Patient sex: F
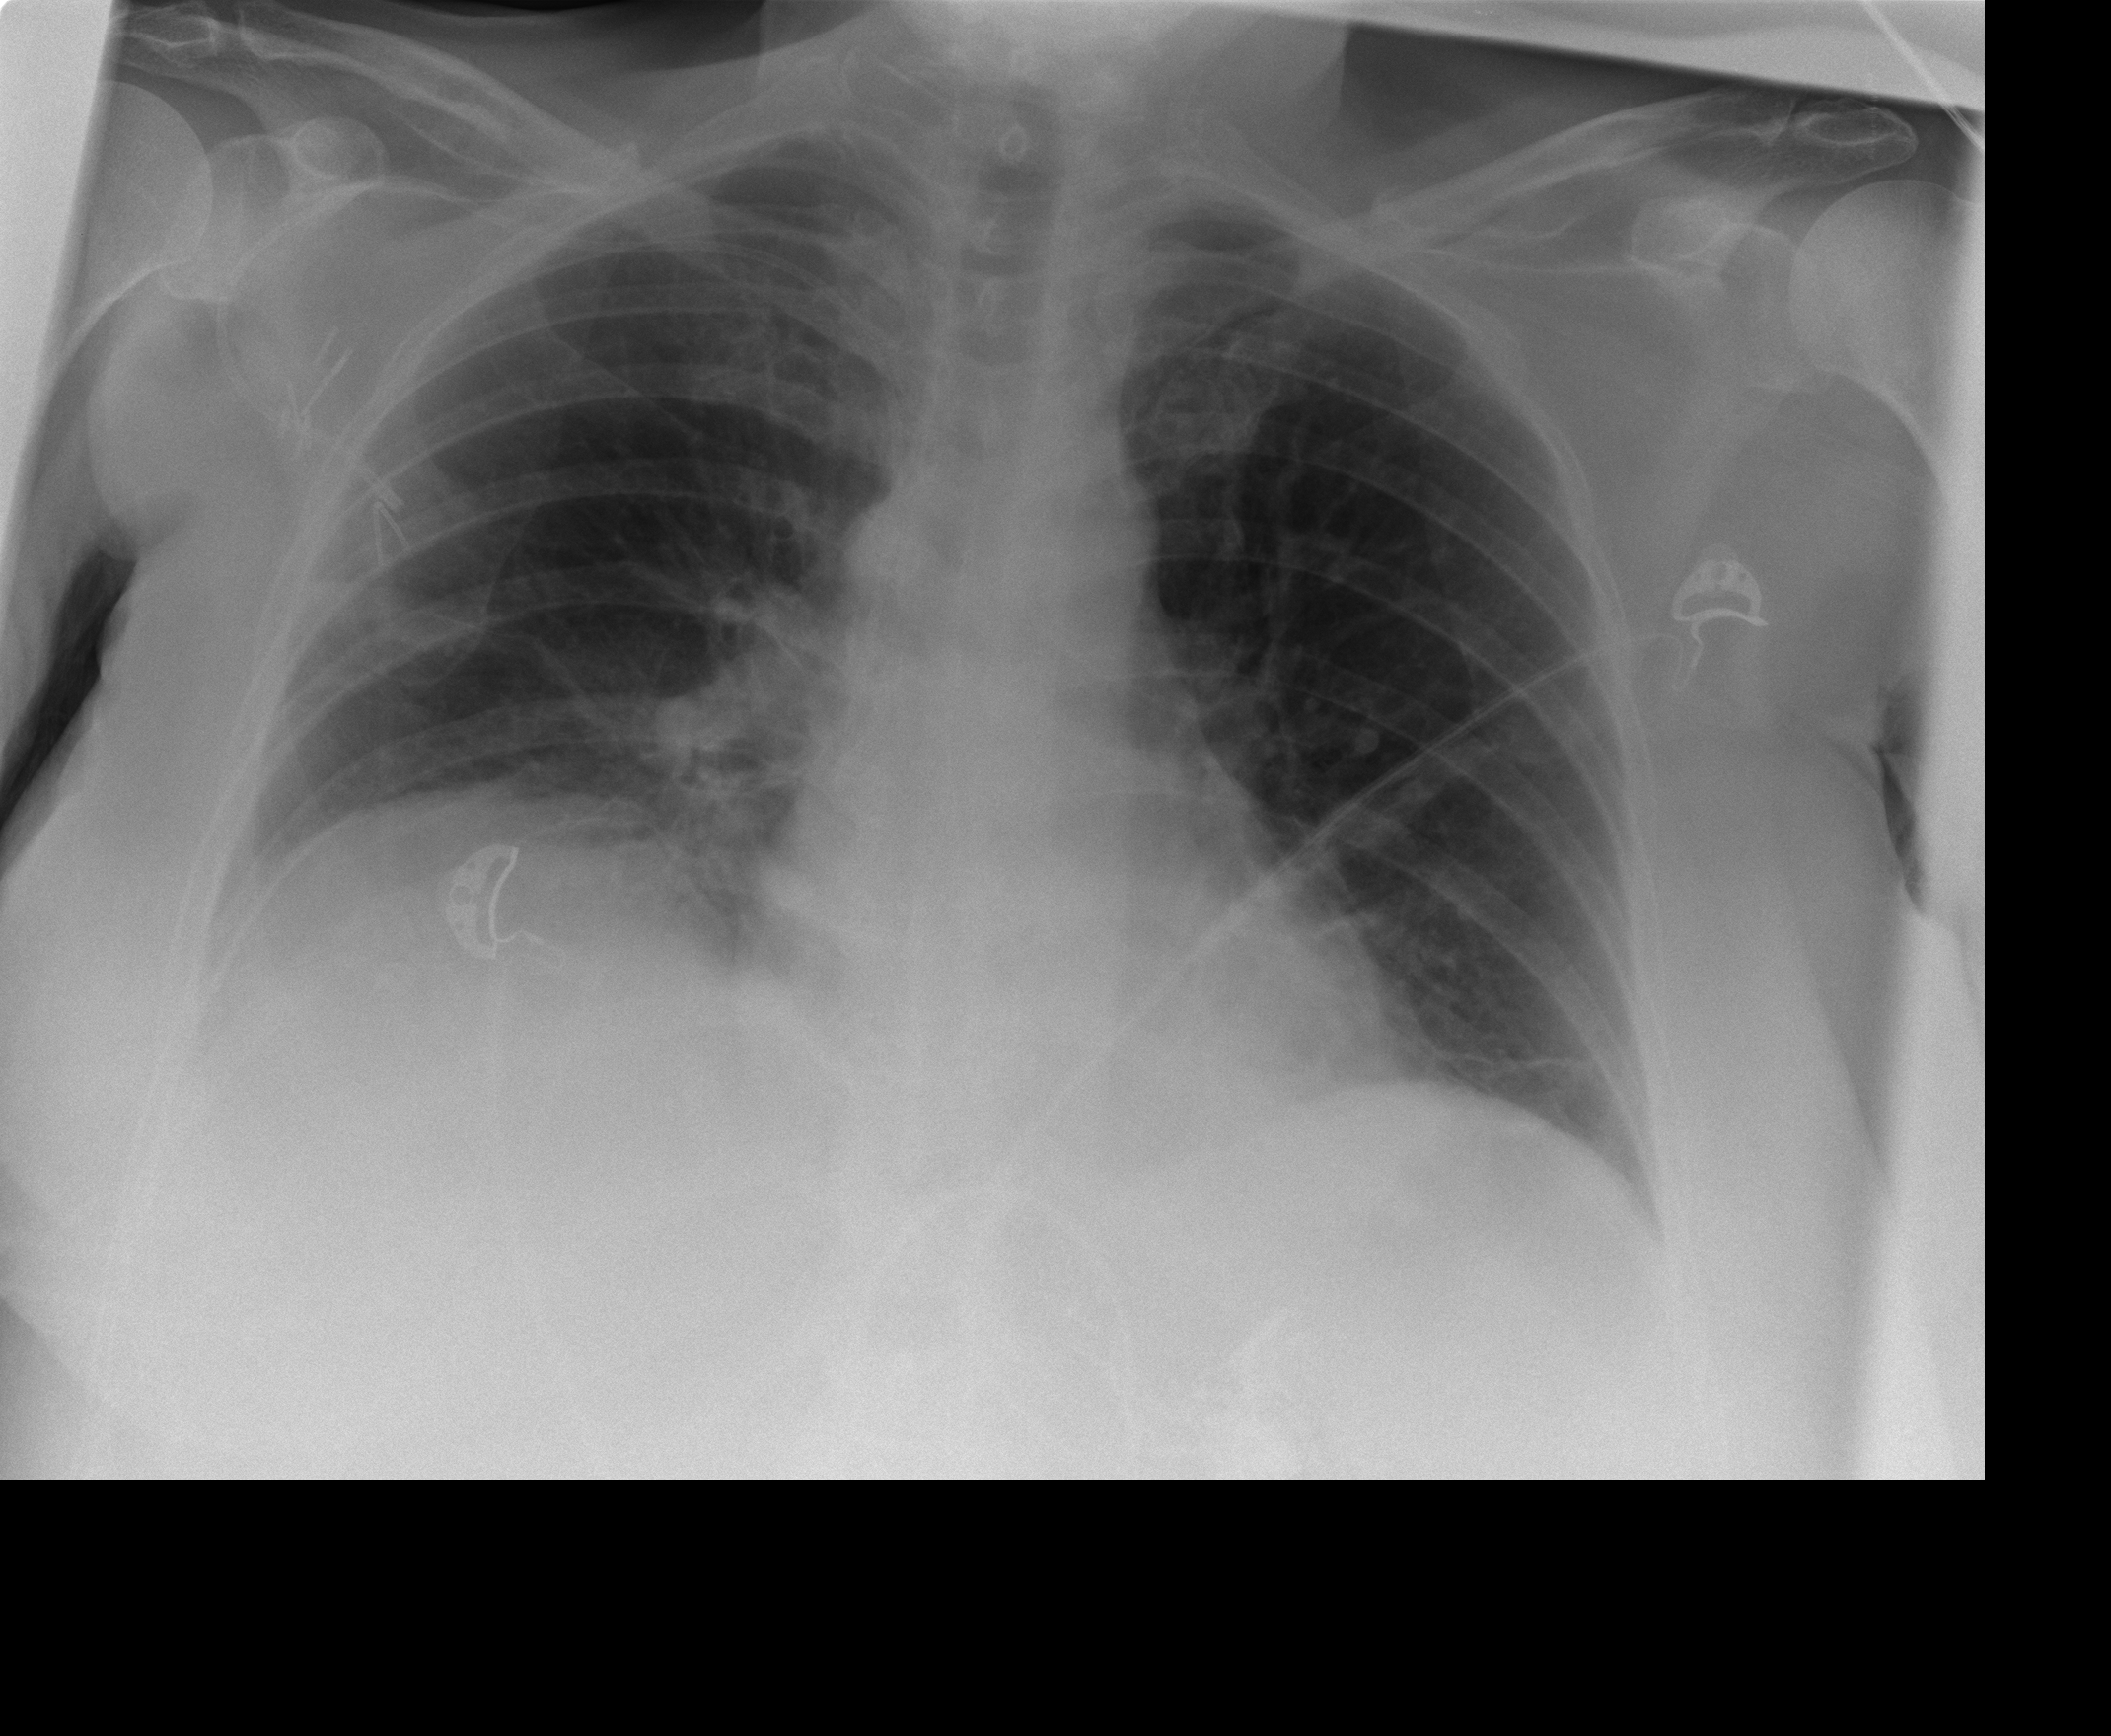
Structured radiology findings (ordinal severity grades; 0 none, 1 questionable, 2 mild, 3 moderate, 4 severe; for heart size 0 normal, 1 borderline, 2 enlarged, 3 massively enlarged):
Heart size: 0
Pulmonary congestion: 0
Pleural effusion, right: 1
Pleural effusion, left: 0
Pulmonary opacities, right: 0
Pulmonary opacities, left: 0
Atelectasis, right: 2
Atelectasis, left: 0